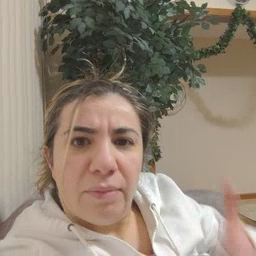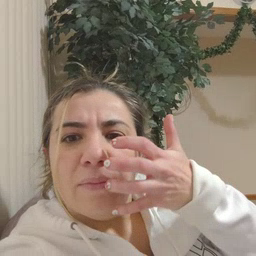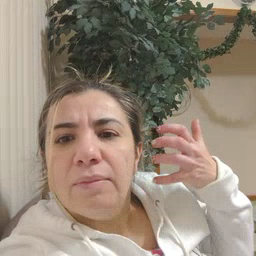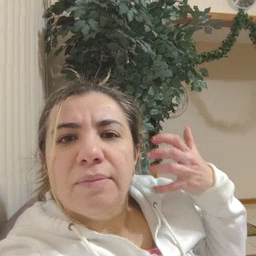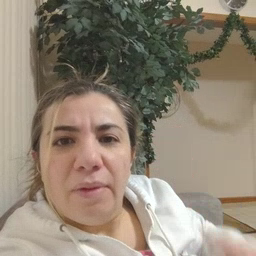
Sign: tiger